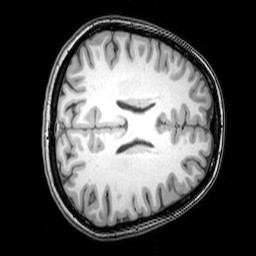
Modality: T1w
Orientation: axial
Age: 24
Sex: female
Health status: healthy
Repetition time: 0.081 s
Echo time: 0.037 s